Field crop: tomato
Growth stage: 2
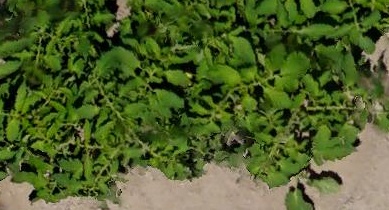
Species: tomato